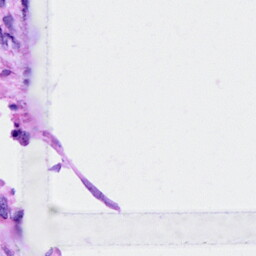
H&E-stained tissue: Ovarian